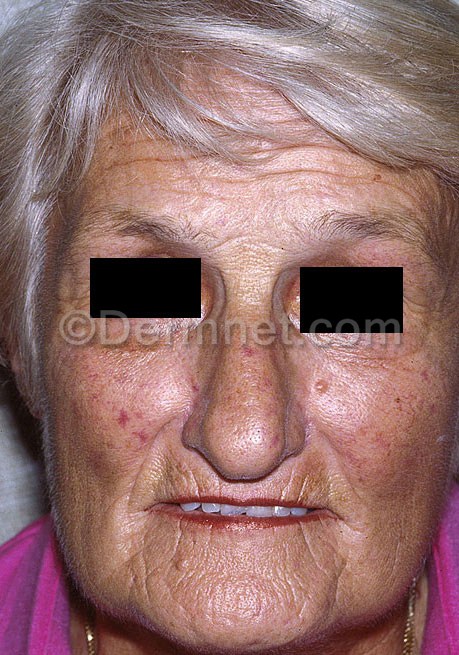
Disease: Lupus and other Connective Tissue diseases